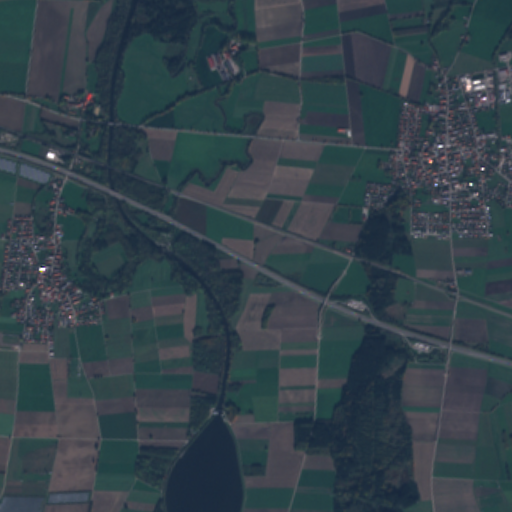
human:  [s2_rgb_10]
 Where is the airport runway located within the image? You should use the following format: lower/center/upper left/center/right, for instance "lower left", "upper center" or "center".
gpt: The airport runway is located in the lower right of the image.
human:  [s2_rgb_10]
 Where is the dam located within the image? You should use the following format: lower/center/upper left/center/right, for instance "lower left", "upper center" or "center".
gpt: The dam is located in the lower center of the image.
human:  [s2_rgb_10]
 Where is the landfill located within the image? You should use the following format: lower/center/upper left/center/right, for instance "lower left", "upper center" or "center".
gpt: The landfill is located in the upper left of the image.
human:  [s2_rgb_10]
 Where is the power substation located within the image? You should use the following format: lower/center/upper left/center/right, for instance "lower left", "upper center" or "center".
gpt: The power substation is located in the lower left of the image.
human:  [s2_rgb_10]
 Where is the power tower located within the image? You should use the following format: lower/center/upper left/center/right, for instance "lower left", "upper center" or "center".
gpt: The power tower is located in the lower of the image.
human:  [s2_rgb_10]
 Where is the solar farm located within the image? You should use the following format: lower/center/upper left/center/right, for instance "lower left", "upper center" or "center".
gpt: The solar farm is located in the lower left of the image.
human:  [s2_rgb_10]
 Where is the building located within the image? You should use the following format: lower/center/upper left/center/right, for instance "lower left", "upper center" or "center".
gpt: There is no building in the image.